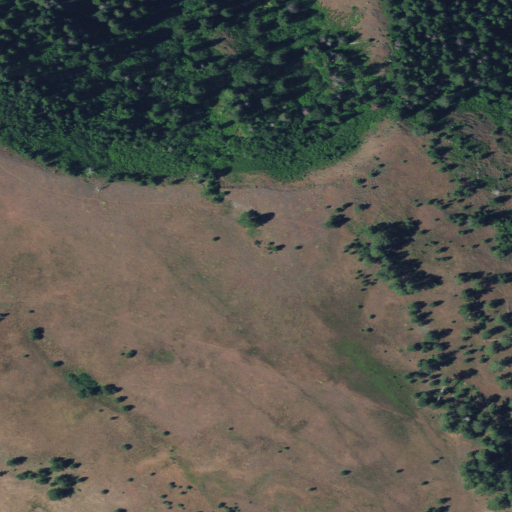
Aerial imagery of mountain in Oregon named Buck Mountain containing grassland, evergreen forest, and shrub